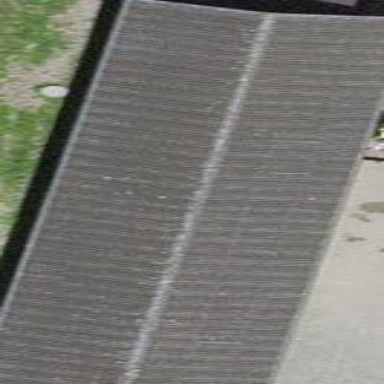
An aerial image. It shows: Shed building.